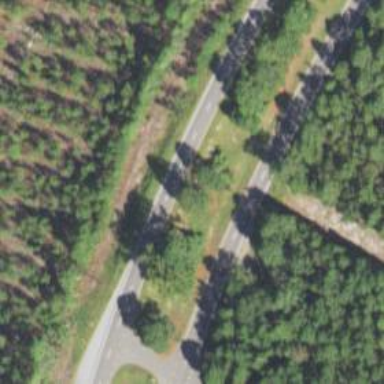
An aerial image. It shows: Trunk highway.